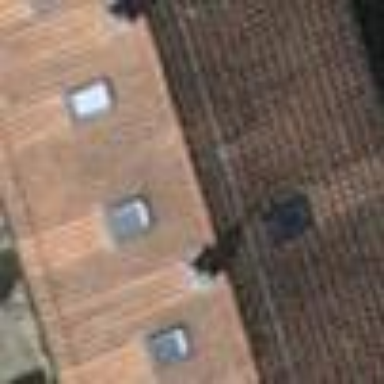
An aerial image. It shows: Beige house with gabled roof made of roof tiles in orangered color. The roof is oriented across the building.